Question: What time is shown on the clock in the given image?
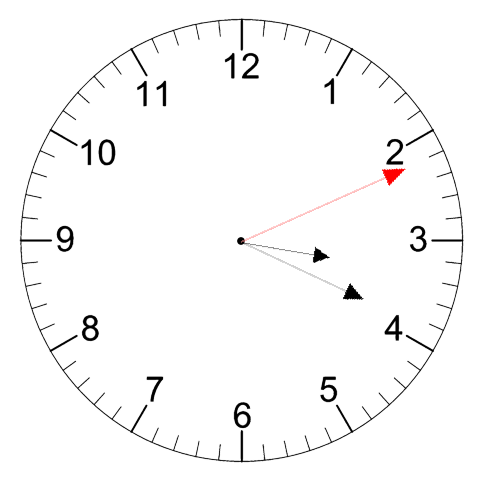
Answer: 03:19:11